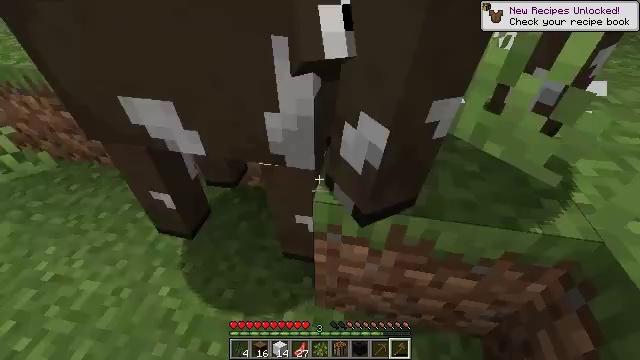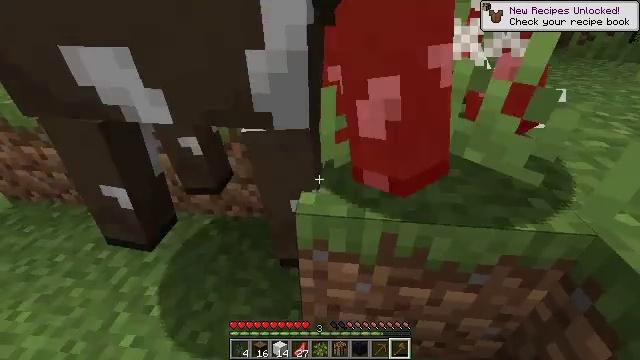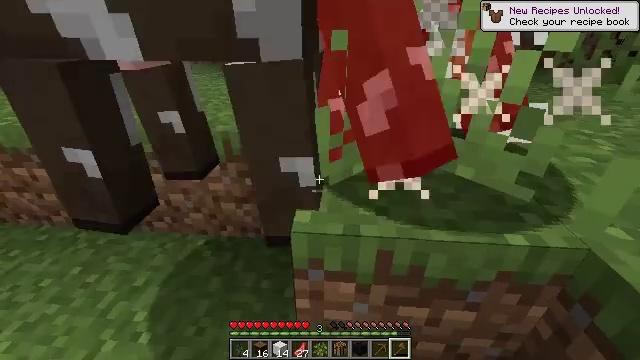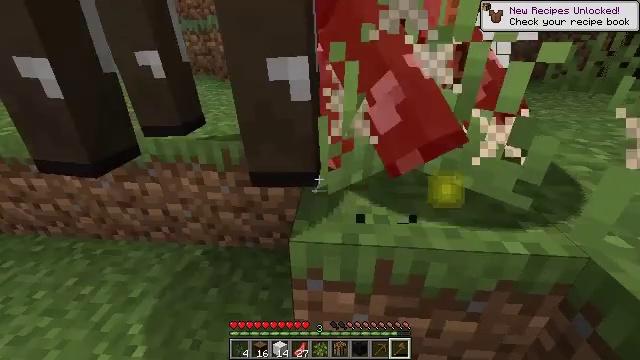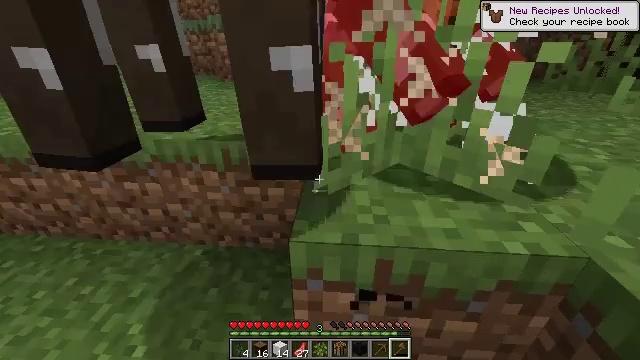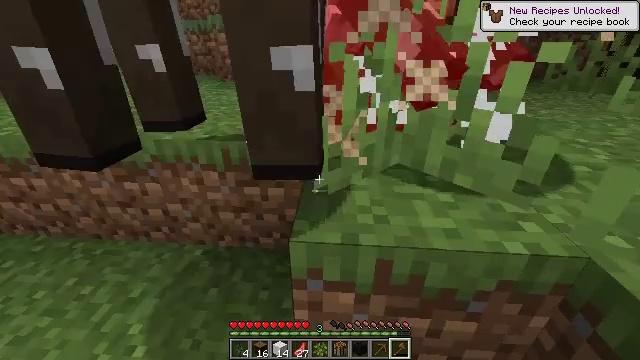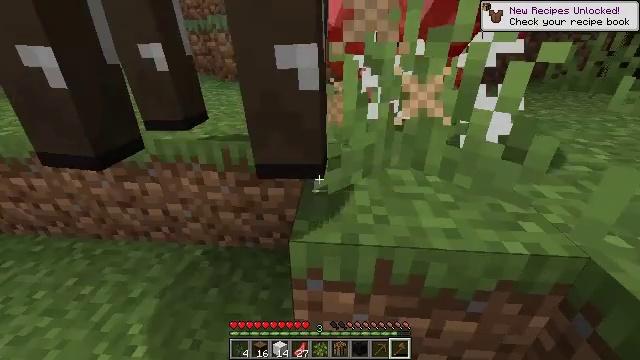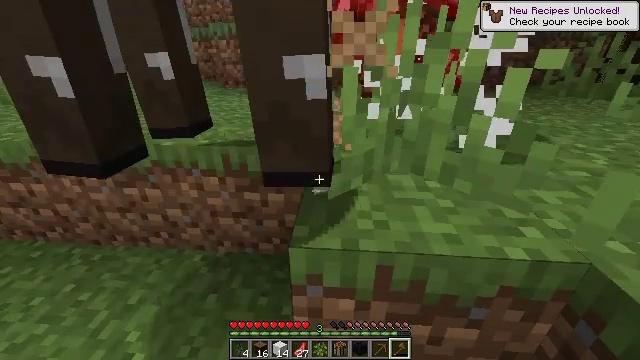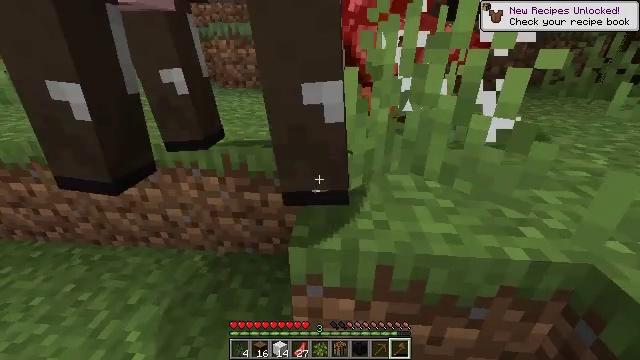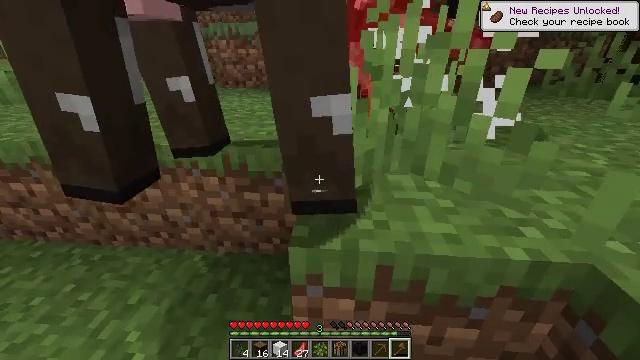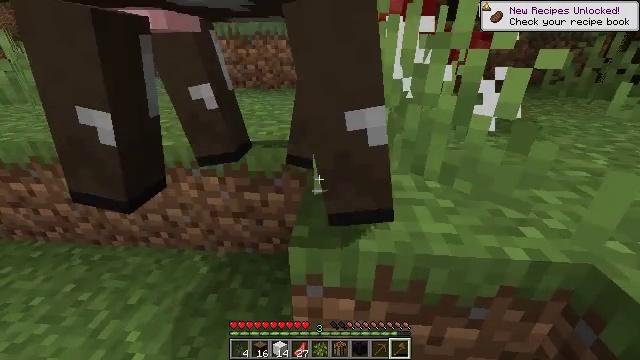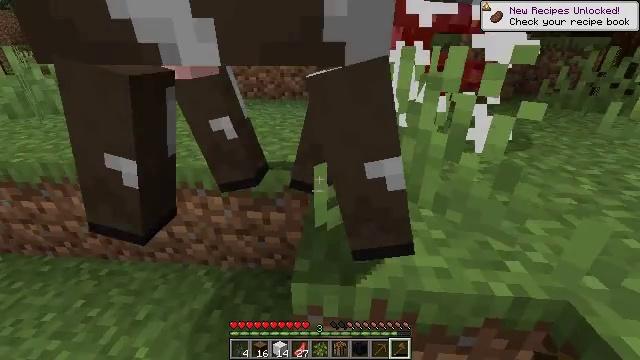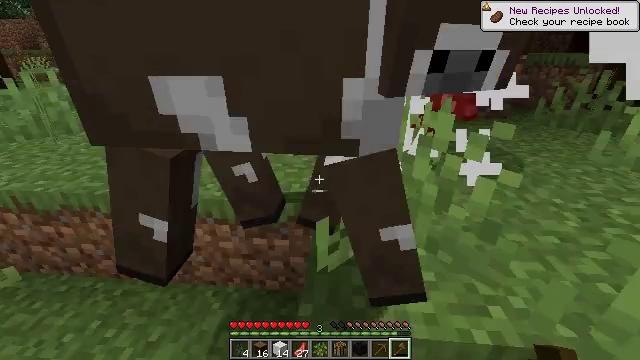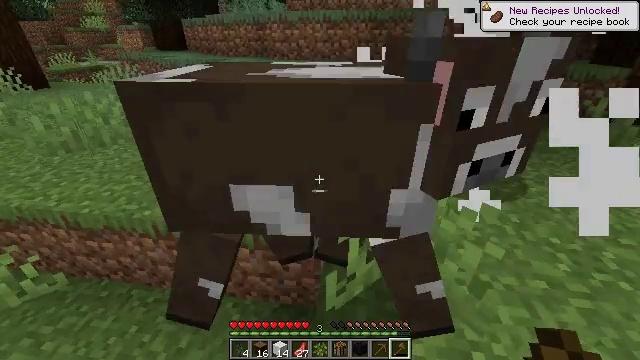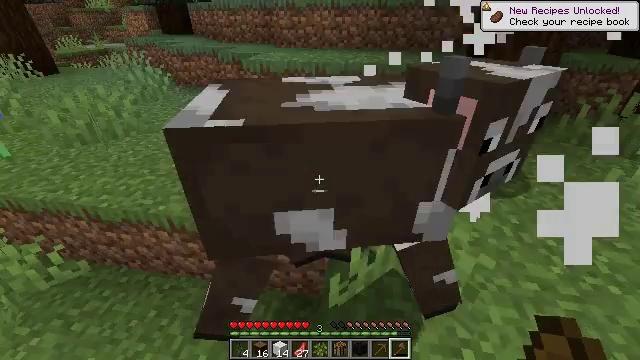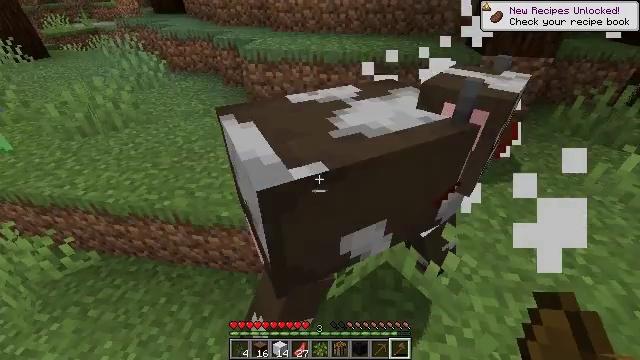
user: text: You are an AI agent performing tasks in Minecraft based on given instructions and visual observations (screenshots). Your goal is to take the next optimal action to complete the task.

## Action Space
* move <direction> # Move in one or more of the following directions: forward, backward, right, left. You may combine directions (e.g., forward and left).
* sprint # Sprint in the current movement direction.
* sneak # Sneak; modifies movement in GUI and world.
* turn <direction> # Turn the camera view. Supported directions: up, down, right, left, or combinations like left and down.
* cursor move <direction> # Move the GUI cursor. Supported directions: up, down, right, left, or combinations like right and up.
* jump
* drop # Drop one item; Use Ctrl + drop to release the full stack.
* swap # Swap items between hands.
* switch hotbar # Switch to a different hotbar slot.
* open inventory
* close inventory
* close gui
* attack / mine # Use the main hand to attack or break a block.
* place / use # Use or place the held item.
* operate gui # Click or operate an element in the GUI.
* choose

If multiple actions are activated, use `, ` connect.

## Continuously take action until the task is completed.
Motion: motion action
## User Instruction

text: Gather grass on the ground.
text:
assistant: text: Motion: turn right and up
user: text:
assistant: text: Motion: turn right and up
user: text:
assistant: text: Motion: turn up
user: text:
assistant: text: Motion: no_op
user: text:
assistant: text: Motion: no_op
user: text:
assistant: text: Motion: no_op
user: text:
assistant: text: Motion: turn up
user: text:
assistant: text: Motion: no_op
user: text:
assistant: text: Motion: no_op
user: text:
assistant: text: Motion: no_op
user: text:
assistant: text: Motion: jump
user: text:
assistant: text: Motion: jump
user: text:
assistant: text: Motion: turn left and down, jump
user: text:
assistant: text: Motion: turn left and down, jump
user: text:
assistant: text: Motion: turn down
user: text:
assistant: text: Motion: turn right and down
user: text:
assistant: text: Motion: turn right
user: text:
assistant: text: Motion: no_op
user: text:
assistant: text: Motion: turn right and up
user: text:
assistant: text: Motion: turn right and up
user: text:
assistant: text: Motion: turn up, attack / mine
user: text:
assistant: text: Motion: turn right and up, attack / mine
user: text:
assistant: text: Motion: attack / mine
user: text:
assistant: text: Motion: no_op
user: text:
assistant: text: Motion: no_op
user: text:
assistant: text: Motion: no_op